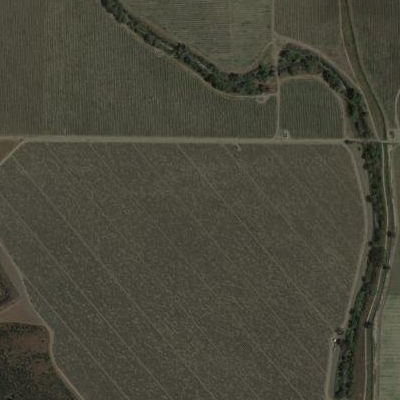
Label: Field